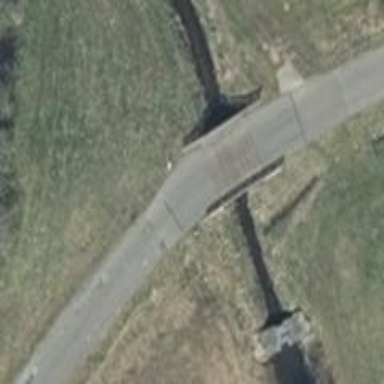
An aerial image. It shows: Unclassified road with bridge.